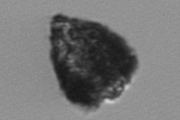
Label: Tintinnopsis